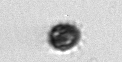
Label: Dinophyceae